Question:
I'm trying to code a program that prints the factors of a number, just as shown in the attached image, but the outcome is totally not what I'm expecting. (I just want the code to return factors of the specified number.) What am I doing wrong and what is the correct way of doing it?
Code:
'''
number=42
factor_list=[]
for num in range(1,number+1):
num=number/num
if (number%num)==0:
factor_list.append(num)
print(factor_list)
'''
Output:
'''
[42.0, 21.0, 14.0, 10.5, 7.0, 6.0, 5.25, 3.5, 3.0, 2.625, 2.0, 1.75, 1.5, 1.3125, 1.0]
'''
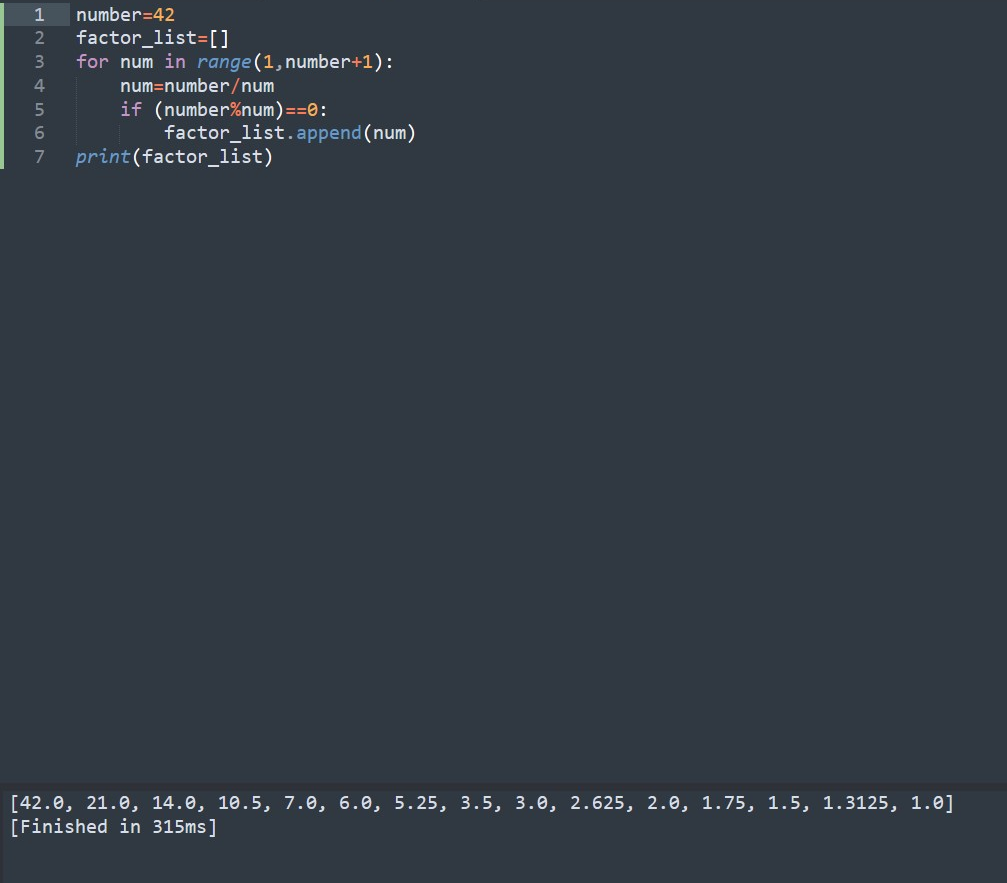
Answer: As to why your program does not work, let's see what is going on step by step:
'''
number=42
factor_list=[]
for num in range(1,number+1): #for num in [1, 2, 3, 4, 5... 42] (Let's take 28 for example)
num=number/num # num = 42 / 28; num = 1.5 now
if (number%num)==0: # 42 mod 1.5 == 0.0
factor_list.append(num) # so we add 1.5 to the list.
print(factor_list)
'''
See the problem in logic now?